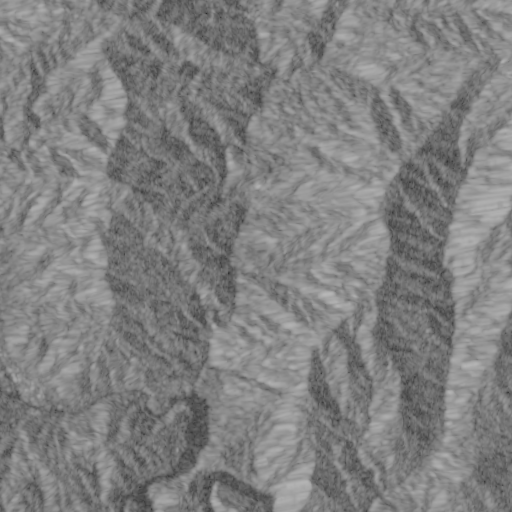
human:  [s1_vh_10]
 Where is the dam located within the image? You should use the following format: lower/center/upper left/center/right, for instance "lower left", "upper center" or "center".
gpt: The dam is located in the lower left of the image.
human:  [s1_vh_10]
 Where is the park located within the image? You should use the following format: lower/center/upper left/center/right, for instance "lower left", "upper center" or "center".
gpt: The park is located in the lower left of the image.
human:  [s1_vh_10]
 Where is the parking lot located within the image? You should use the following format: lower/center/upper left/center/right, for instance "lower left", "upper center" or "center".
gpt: The parking lot is located in the center of the image.
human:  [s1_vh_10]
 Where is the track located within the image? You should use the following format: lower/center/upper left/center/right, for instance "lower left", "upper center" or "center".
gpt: There is no track in the image.

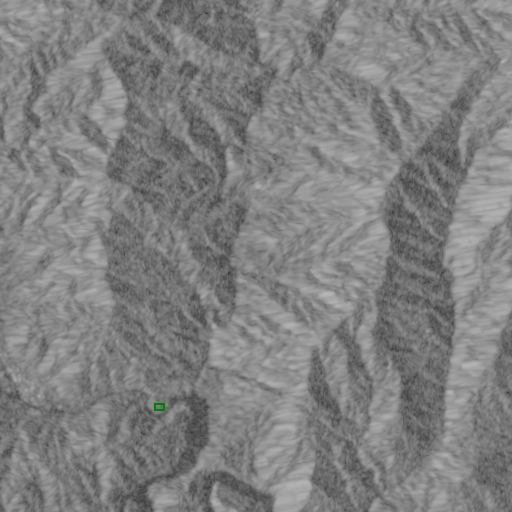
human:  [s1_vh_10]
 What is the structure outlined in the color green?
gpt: The structure outlined in green is a park.
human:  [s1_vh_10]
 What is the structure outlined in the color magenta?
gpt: There is no magenta outline.